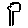
Label: tree